Question: Would anybody know how to get the probability distribution coloured in a way as displayed in the image below. I have tried various ways, however without the desired result. It could be either R or Python, because I have tried in both.

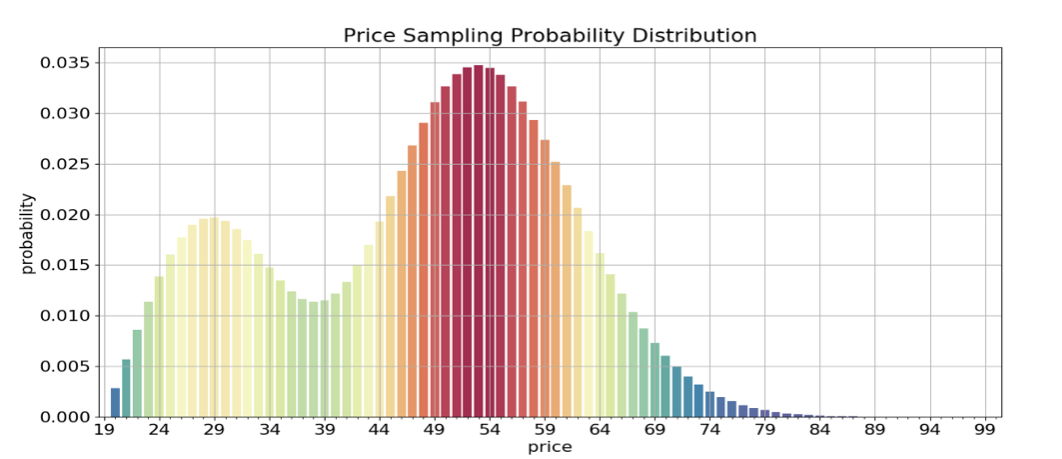
Answer: If you have the bin values then you can use a colormap to generate the bar colors:
'''
from scipy import stats
import numpy as np
from matplotlib import pyplot as plt
# generate a normal distribution
values = stats.norm().rvs(10000)
# calculate histogram -> get bin values and locations
height, bins = np.histogram(values, bins=50)
# bar width
width = np.ediff1d(bins)
# plot bar
# to get the desired colouring the colormap needs to be inverted and all values in range (0,1)
plt.bar(bins[:-1] + width/2, height, width*0.8,
color=plt.cm.Spectral((height.max()-height)/height.max()))
'''
The key to the colouring is this code: 'plt.cm.Spectral((height.max()-height)/height.max())'. It applies a colormap to then height values, which should be in the range '(0, 1)', so we normalise the bin values by 'height.max()'.
<URL>